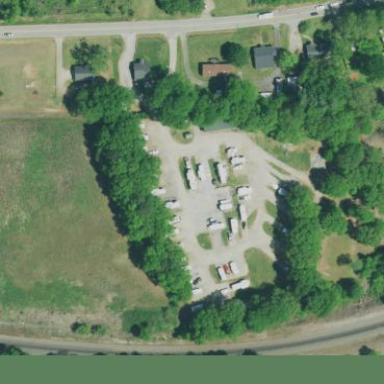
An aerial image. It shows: Caravan site for tourism.